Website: crate-barrel
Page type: delivery-shipping
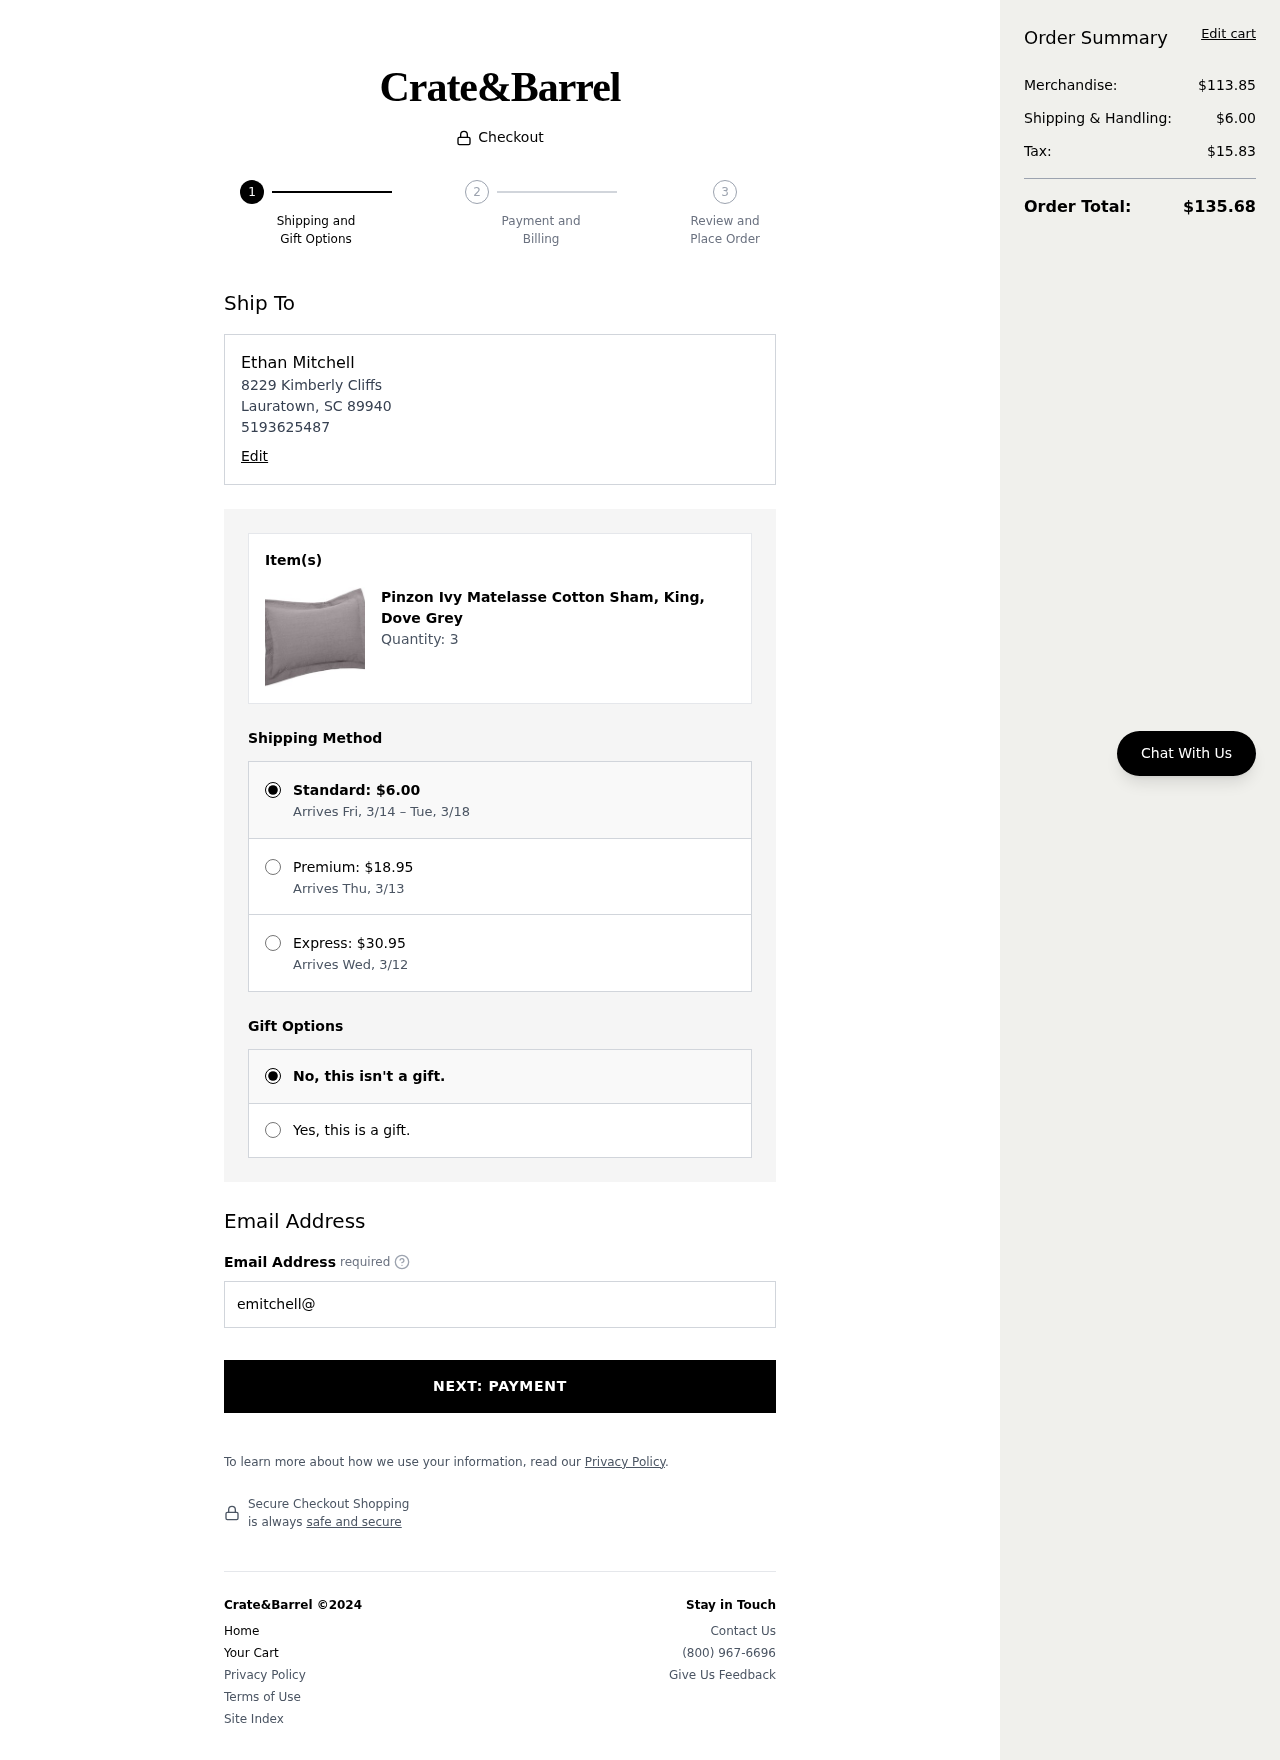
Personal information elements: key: PII_EMAIL
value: emitchell@gmail.com
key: PII_FULLNAME
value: Ethan Mitchell
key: PII_PHONE
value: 5193625487
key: PII_STREET
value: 8229 Kimberly Cliffs
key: PII_CITY_STATE_ZIP
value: Lauratown, SC 89940
Product elements: key: PRODUCT1_NAME
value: Pinzon Ivy Matelasse Cotton Sham, King, Dove Grey
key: PRODUCT1_QUANTITY
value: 3
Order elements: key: ORDER_SHIPPING_COST
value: $6.00
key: ORDER_SHIPPING_DATE
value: Arrives Fri, 3/14 – Tue, 3/18
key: ORDER_PREMIUM_SHIPPING
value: $18.95
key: ORDER_PREMIUM_DATE
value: Arrives Thu, 3/13
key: ORDER_EXPRESS_SHIPPING
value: $30.95
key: ORDER_EXPRESS_DATE
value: Arrives Wed, 3/12
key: ORDER_SUBTOTAL
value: $113.85
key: ORDER_TAX
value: $15.83
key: ORDER_TOTAL
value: $135.68